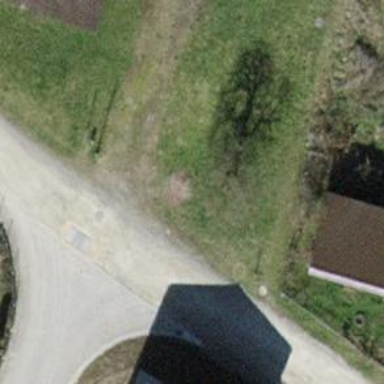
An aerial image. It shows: Residential road with pebblestone surface.